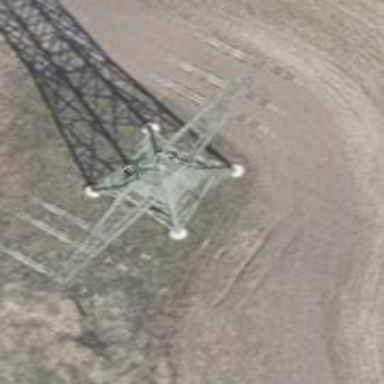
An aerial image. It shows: Power tower.